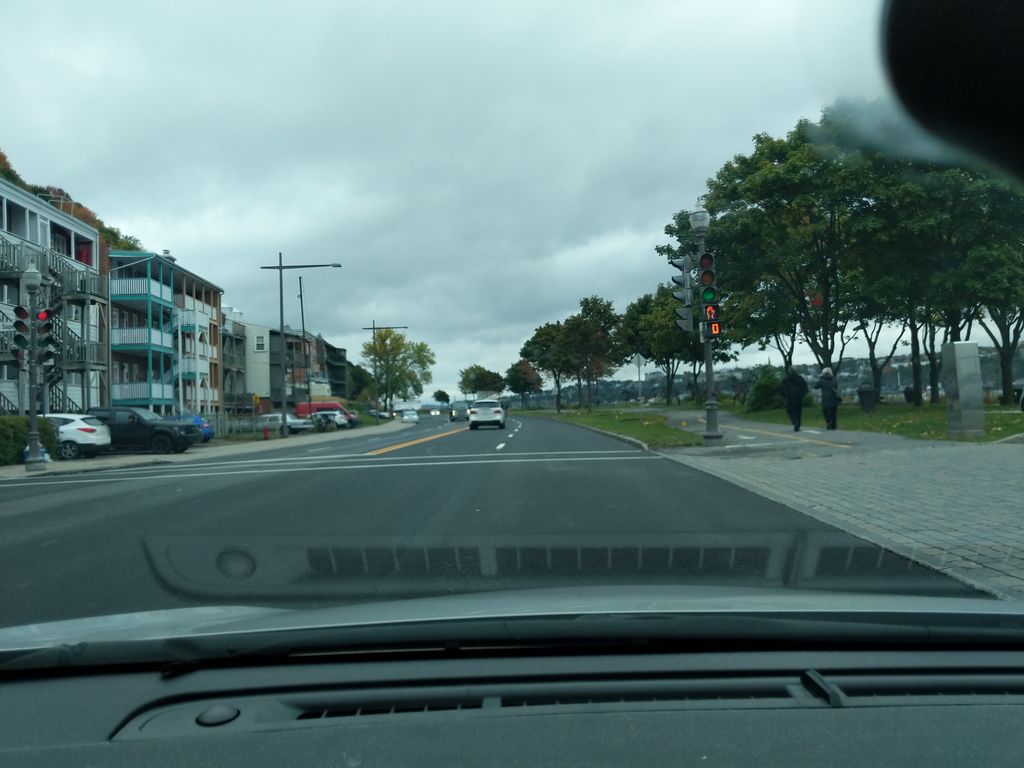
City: quebec_city